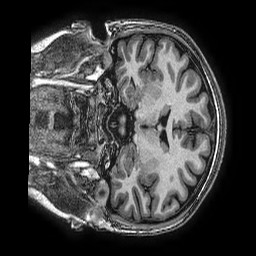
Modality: T1w
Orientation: coronal
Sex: female
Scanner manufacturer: ge
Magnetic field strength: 3 T
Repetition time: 0.0077 s
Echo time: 0.003436 s